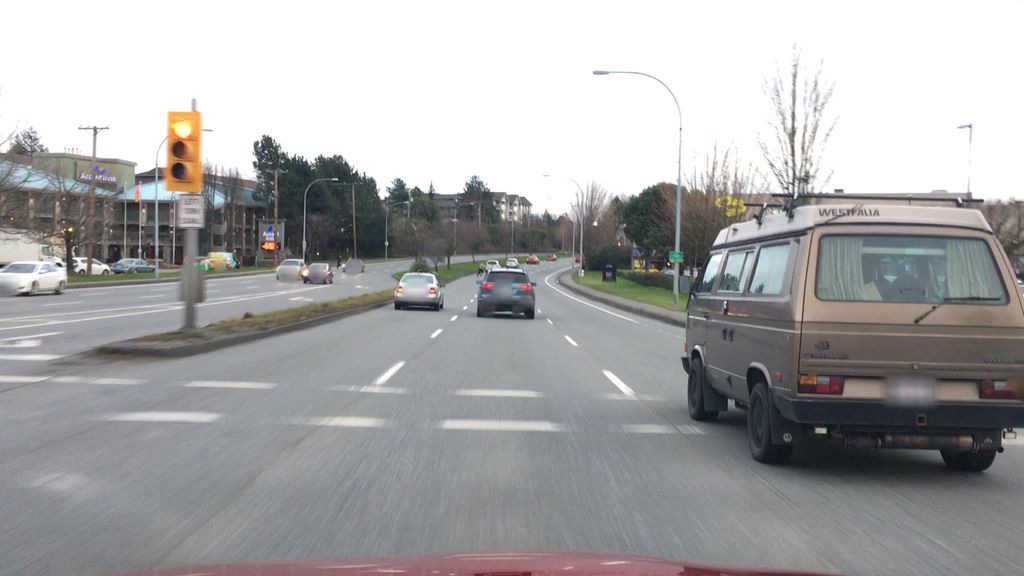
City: victoria